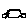
Label: car